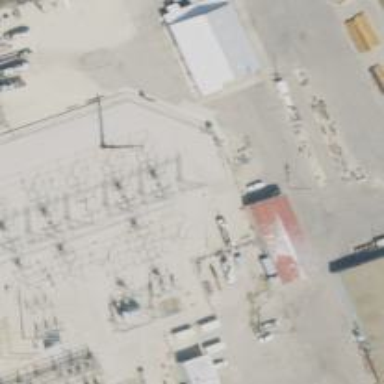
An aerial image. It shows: Switch for power supply.